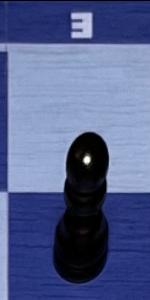
Label: Pawn_Black